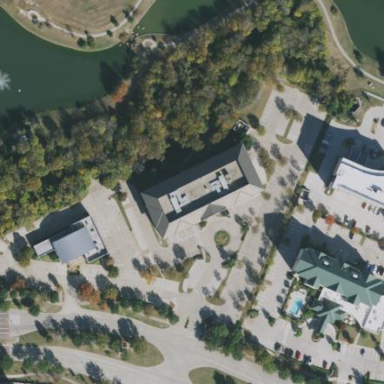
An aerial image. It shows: Office building.